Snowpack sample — Snodgrass Mountain, Crested Butte, Colorado (2/4/25, 12:06 PM MST)
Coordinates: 38.923, -106.968
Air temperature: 35 °F
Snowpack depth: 80 cm
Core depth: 60 cm
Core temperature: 32 °F
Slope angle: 14°, slope face: 78°
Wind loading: low
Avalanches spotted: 0
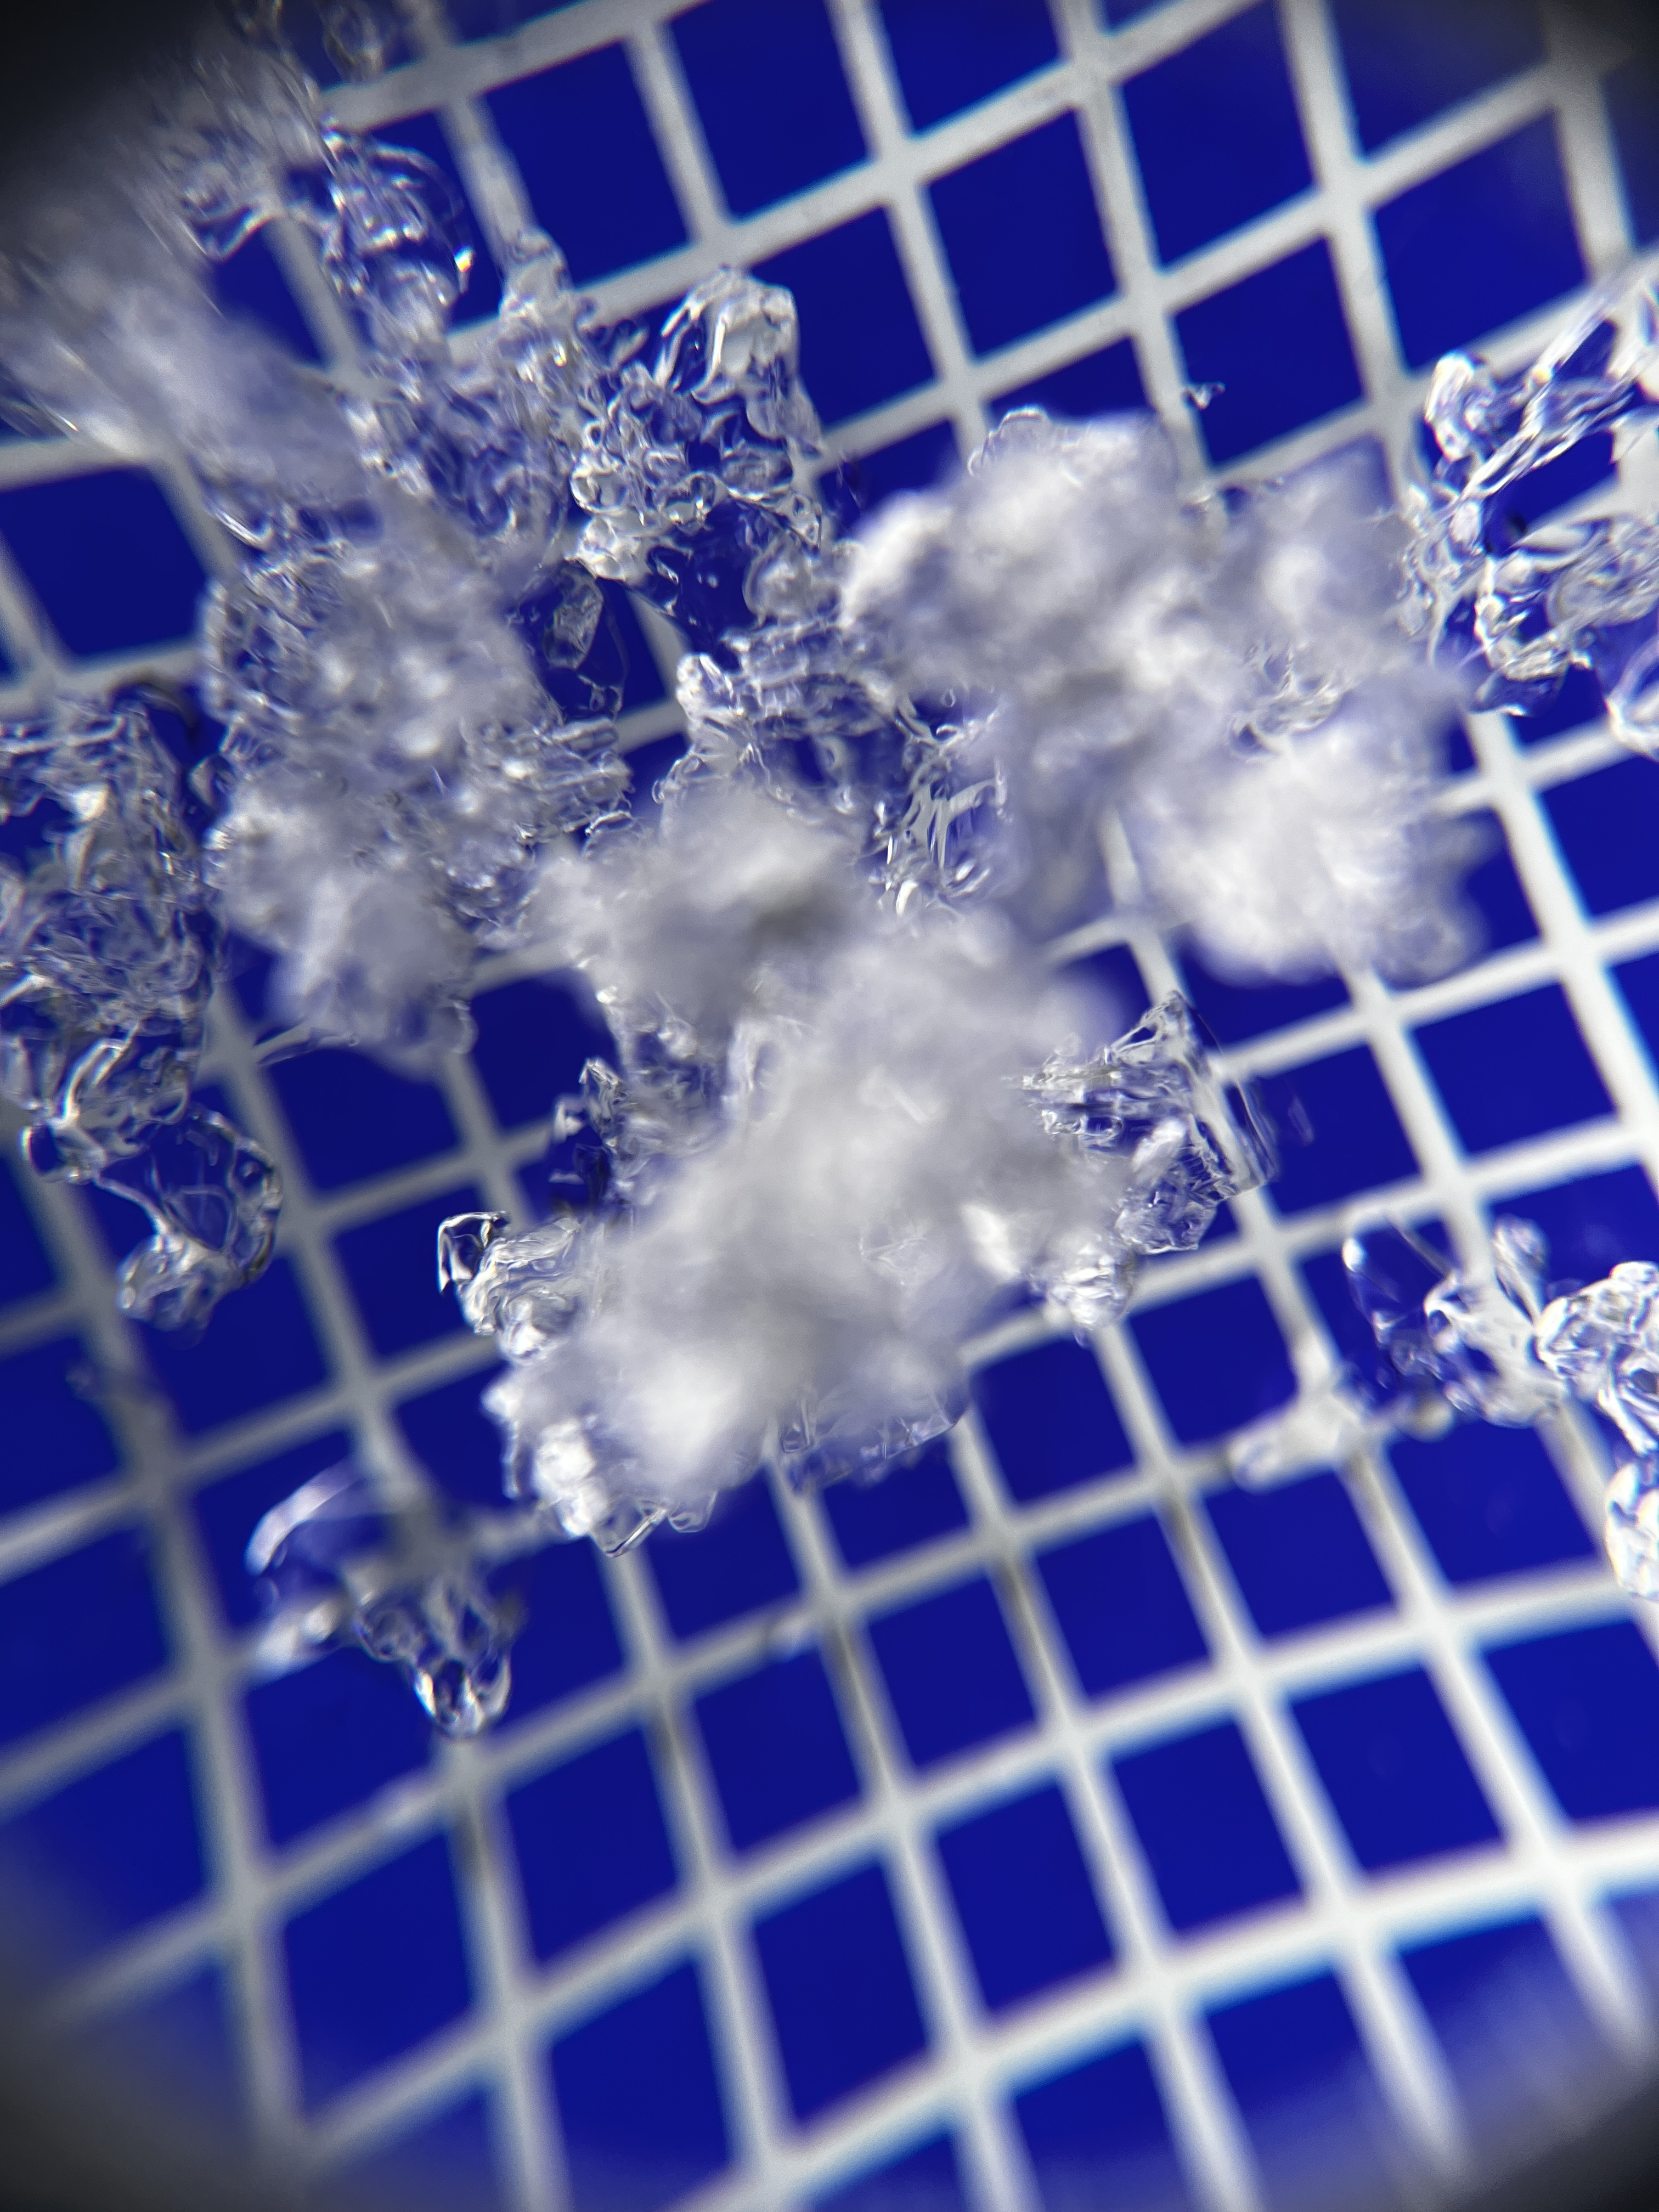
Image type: magnified_profile
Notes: No avalanches nearby, unusually warm weather for the last month reported by residents, Collected 25 yards from treeline